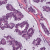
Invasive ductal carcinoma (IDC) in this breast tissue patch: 1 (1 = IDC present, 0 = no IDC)